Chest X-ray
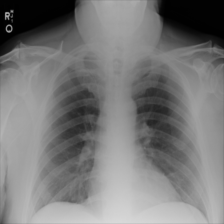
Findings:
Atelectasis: negative
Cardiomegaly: negative
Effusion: negative
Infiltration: negative
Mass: negative
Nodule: negative
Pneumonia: negative
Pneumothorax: negative
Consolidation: negative
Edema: negative
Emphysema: negative
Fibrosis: negative
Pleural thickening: negative
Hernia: negative